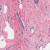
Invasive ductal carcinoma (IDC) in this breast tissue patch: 1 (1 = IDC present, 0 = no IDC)